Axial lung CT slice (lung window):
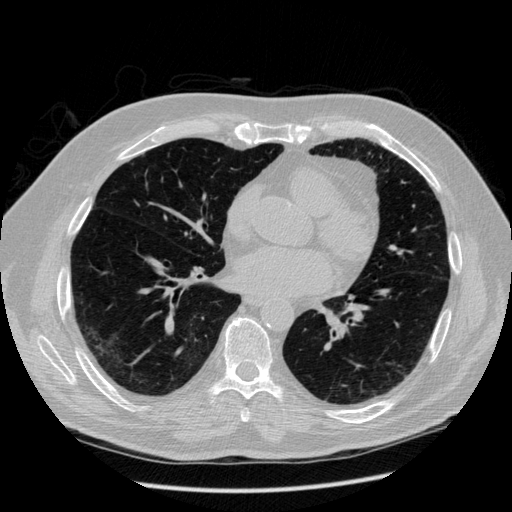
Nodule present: no